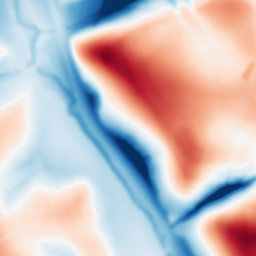
Category: multiscale
Decomposition family: dog_multiscale
Decomposition parameters: sigma_ratio: 1.6
n_scales: 6
base_sigma: 2
Upsampling method: fft_zeropad
Upsampling parameters: scale: 8
Upsampling scale: 8